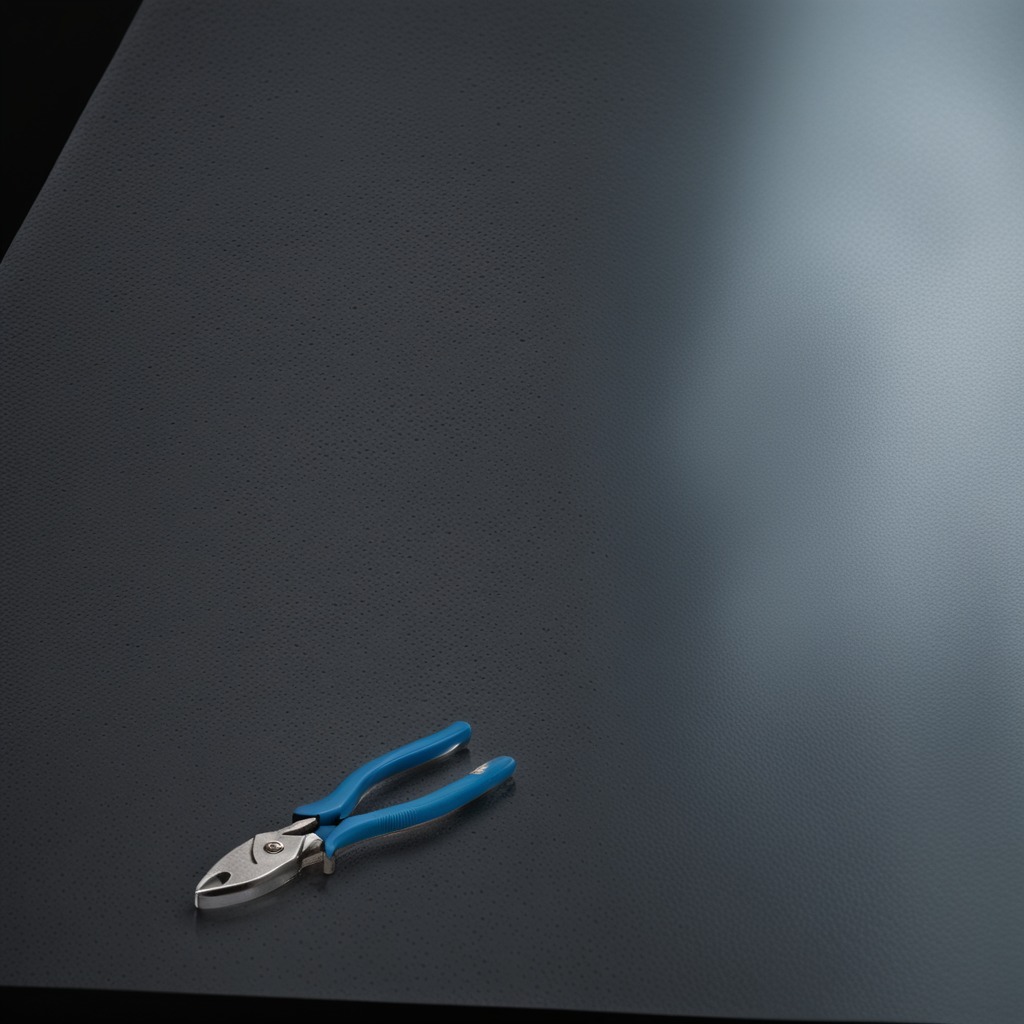
A plier is lying on a clean granite table inside a workshop at night.